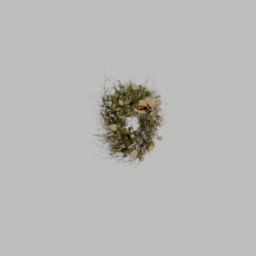
Label: decoration